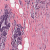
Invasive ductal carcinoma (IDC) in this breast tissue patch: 0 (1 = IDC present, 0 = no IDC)